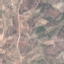
Label: PermanentCrop